Here is the time-frequency representation (spectrogram) of a rolling-element bearing's vibration measurement. Diagnose the bearing from this image, choosing from: normal, inner_race, outer_race, ball.
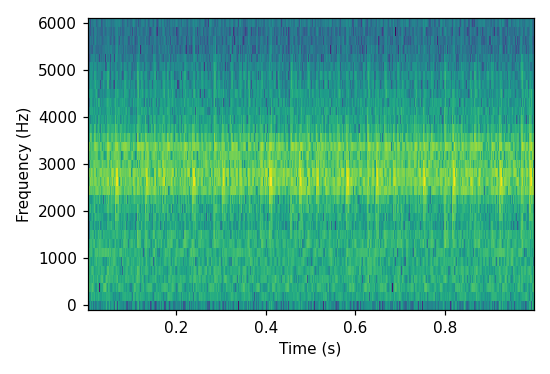
Answer: outer_race